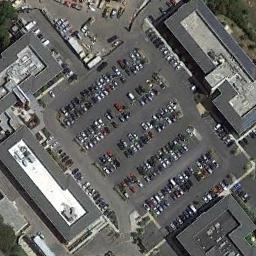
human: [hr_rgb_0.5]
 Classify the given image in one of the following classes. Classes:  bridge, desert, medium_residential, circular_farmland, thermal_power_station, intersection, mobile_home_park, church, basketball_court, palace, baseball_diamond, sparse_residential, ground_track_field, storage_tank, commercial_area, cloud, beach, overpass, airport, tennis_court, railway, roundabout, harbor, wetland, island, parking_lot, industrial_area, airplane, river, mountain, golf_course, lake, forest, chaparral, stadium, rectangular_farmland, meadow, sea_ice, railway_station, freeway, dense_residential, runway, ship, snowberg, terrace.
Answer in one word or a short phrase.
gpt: parking_lot